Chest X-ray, PA view. Patient: 42 years old, sex M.
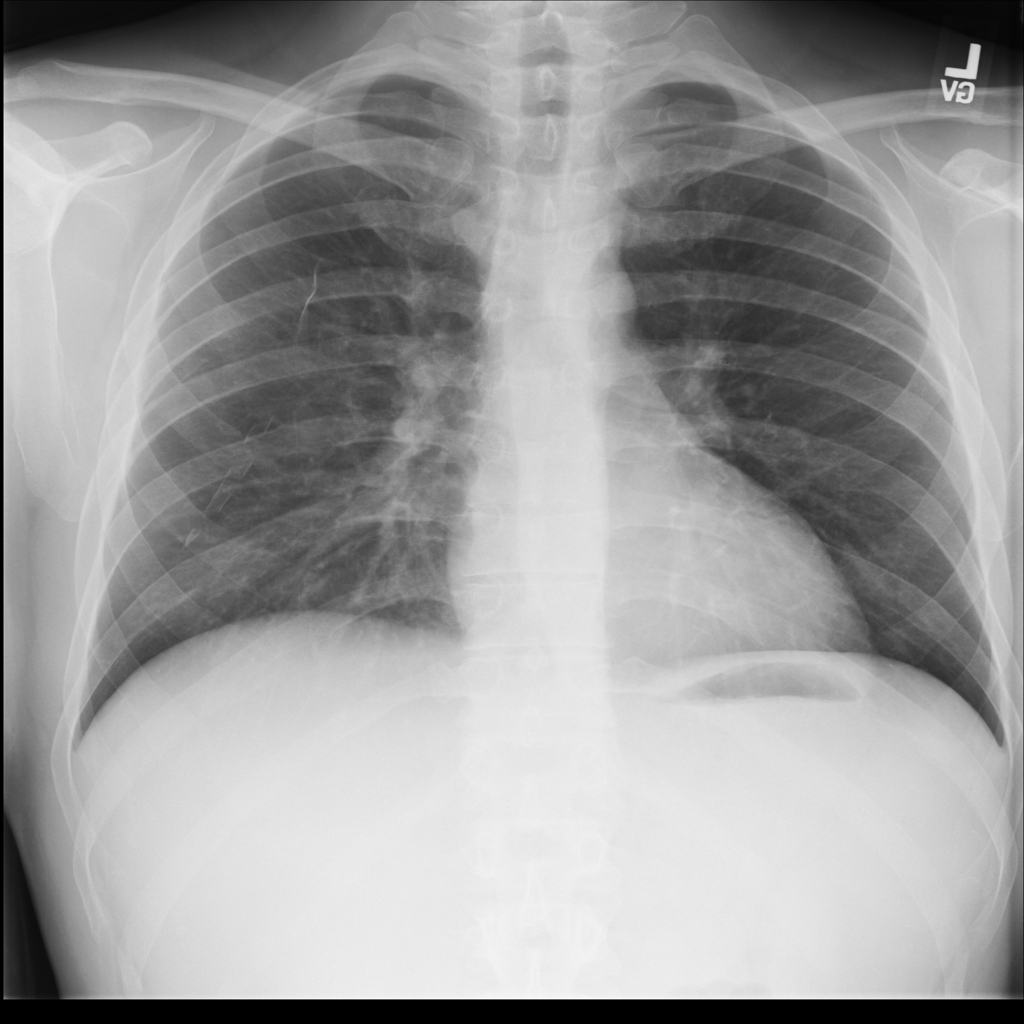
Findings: No Finding